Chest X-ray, PA view. Patient: 47 years old, sex F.
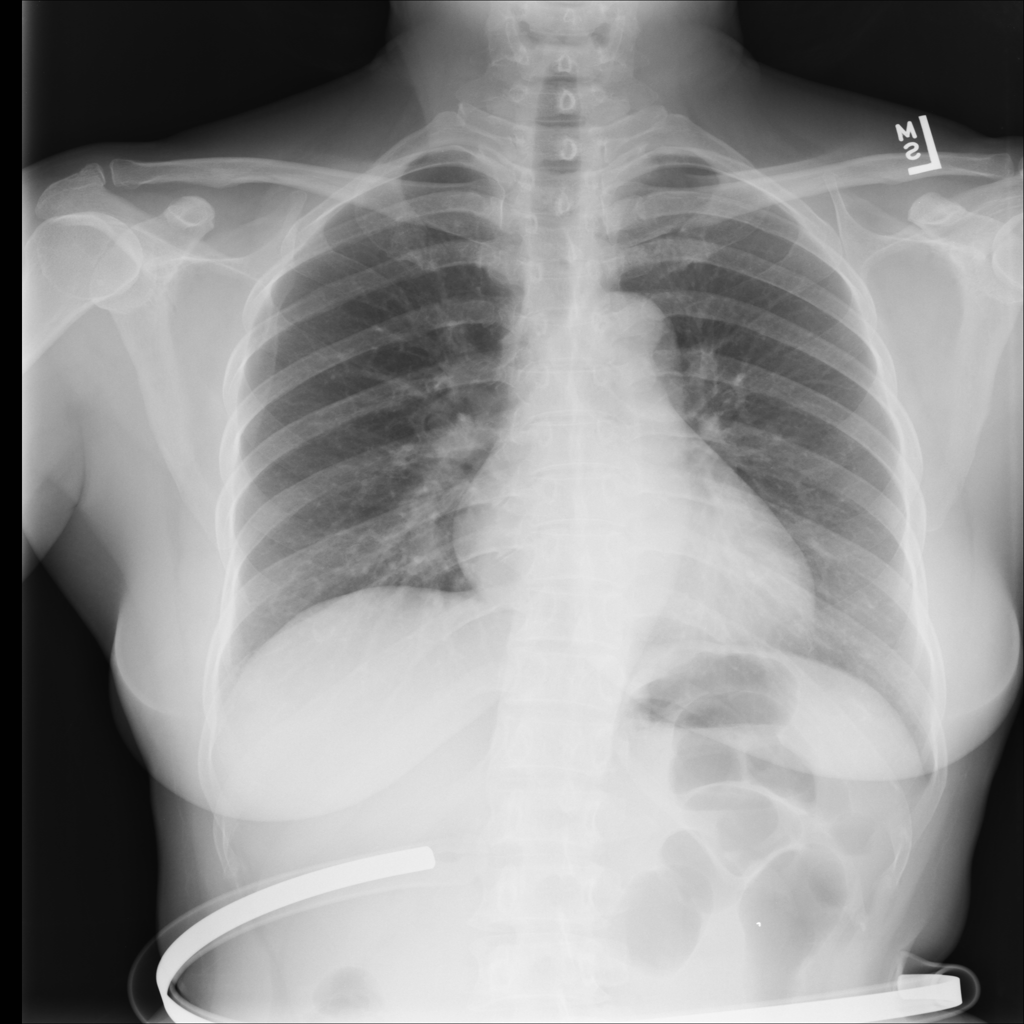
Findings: No Finding